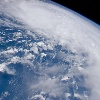
Label: cloud